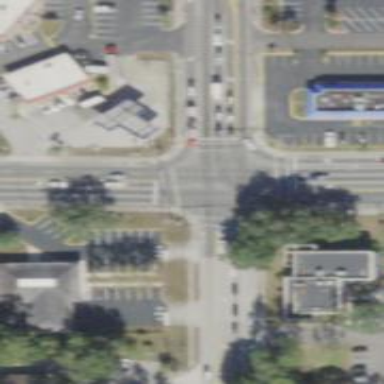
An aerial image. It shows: Crossing with line markings on the road.